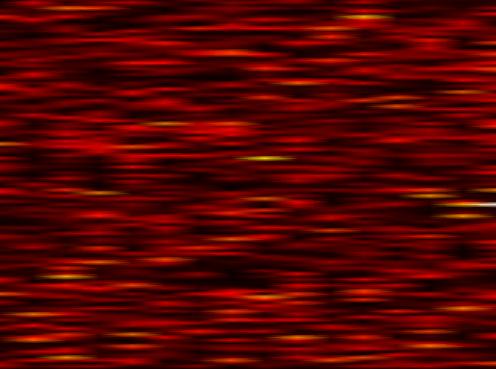
Label: OFDM